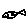
Label: fish